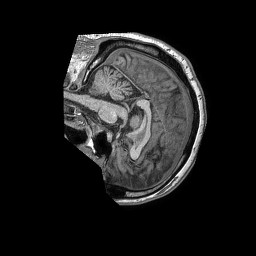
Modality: T1w
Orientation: sagittal
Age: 44
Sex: male
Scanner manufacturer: philips
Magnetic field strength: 1.5 T
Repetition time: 0.007682 s
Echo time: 0.003498 s